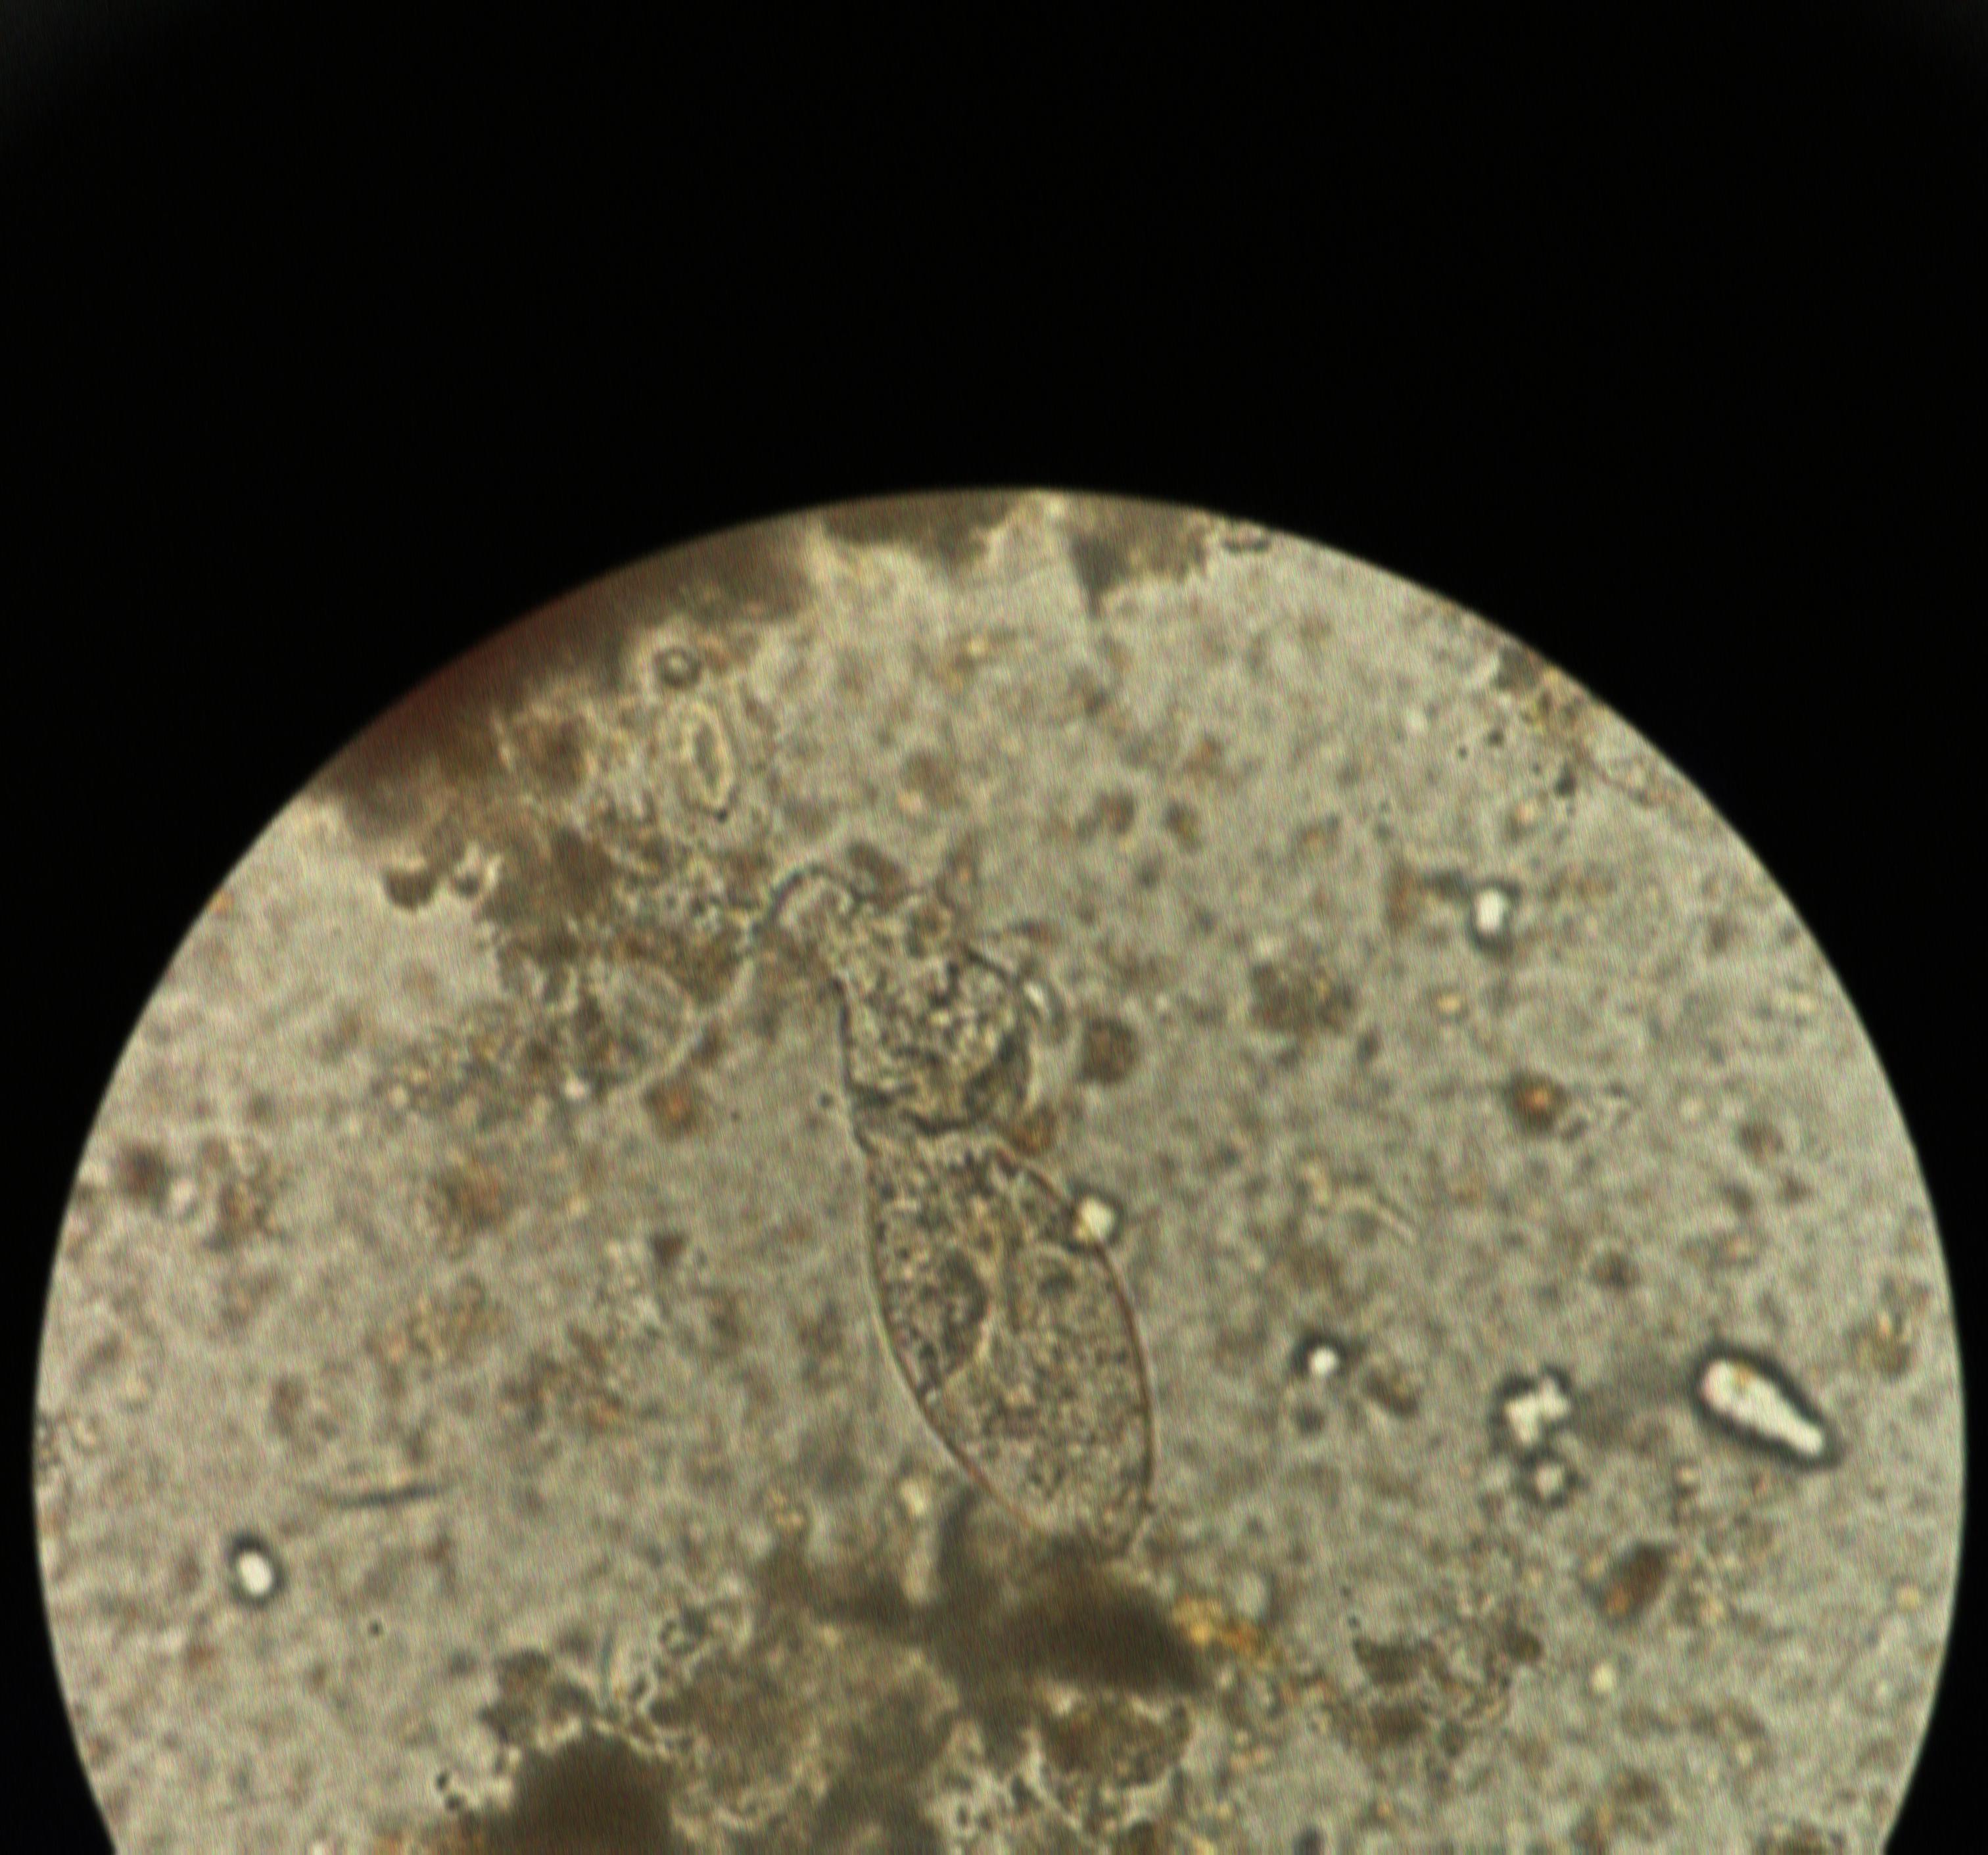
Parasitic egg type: Fasciolopsis buski